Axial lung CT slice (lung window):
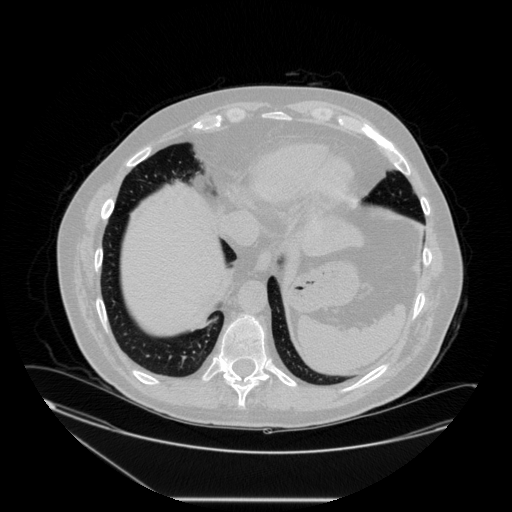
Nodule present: no